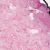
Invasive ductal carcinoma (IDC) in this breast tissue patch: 0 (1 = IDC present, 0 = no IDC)